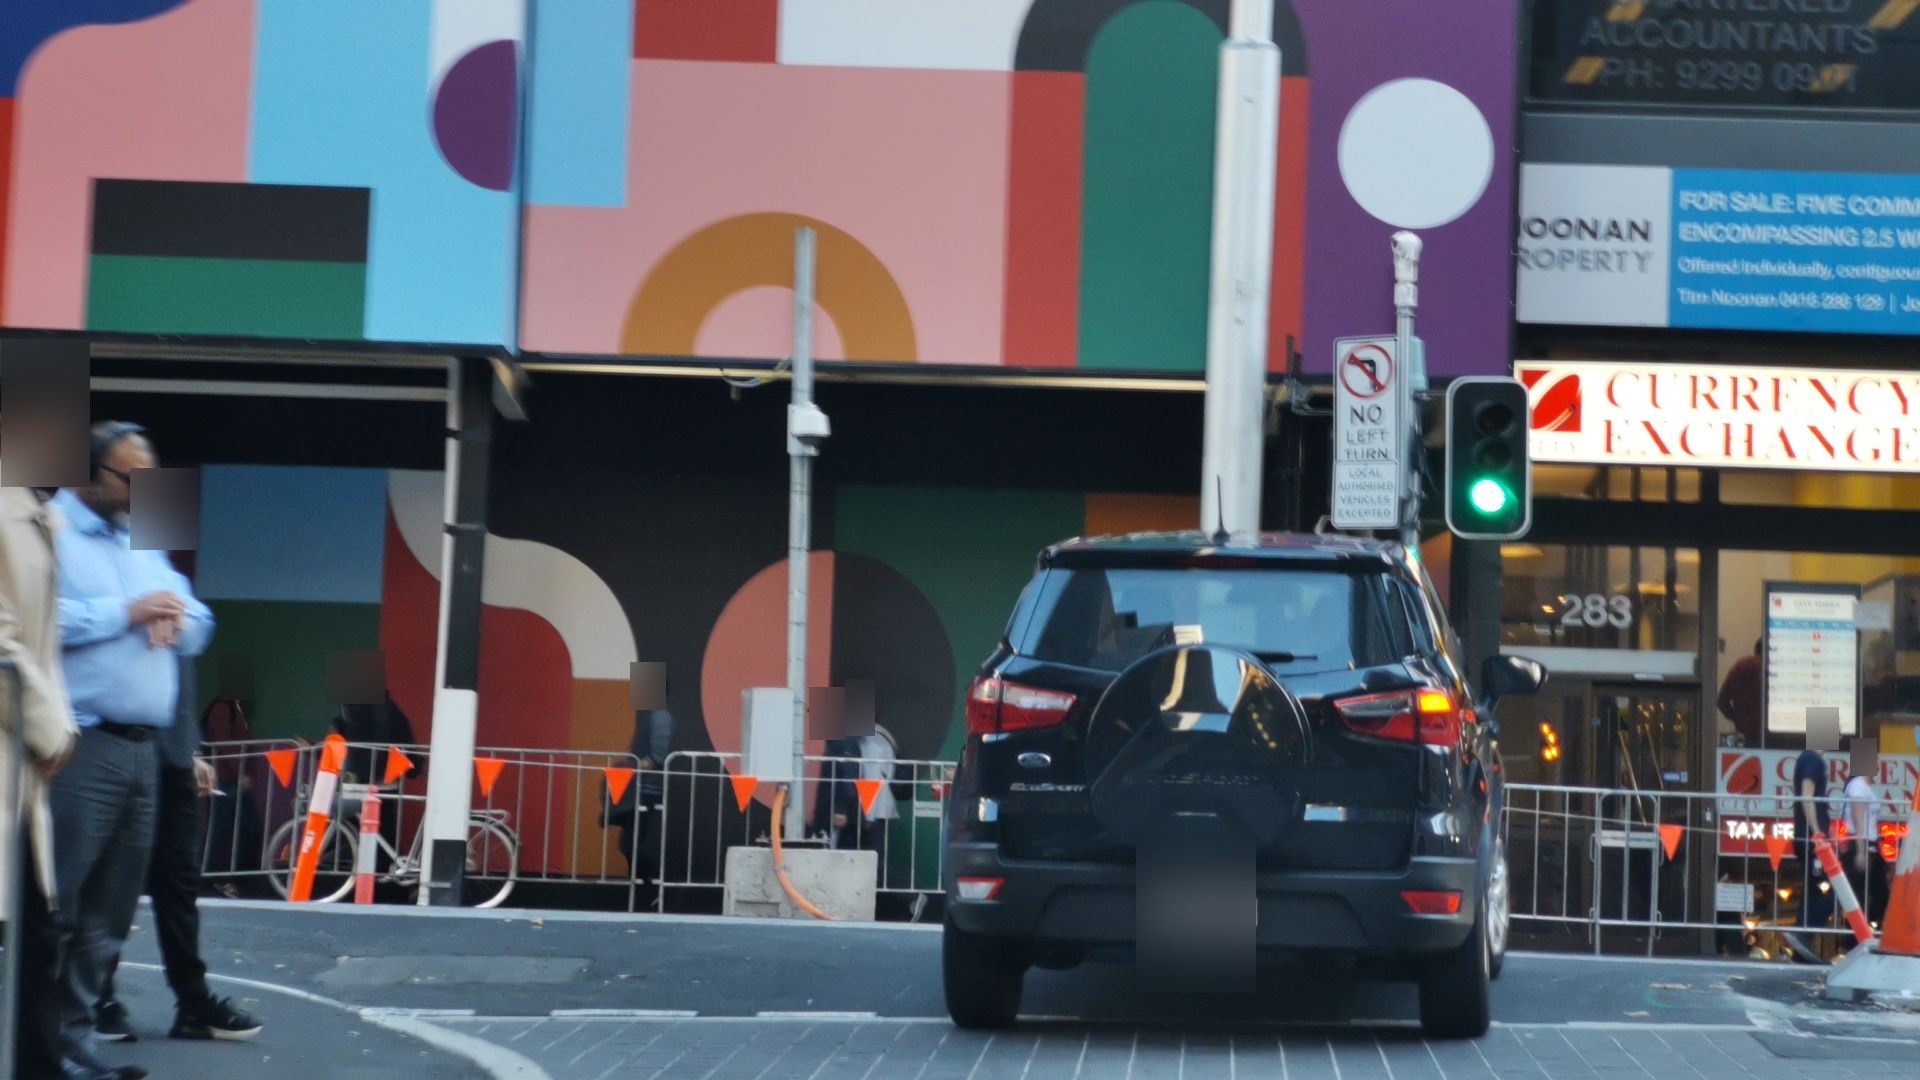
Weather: clear
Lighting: day
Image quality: good
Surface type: walking surface
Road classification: pedestrian, unclassified
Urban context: urban centre
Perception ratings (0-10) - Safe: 2.84, Lively: 4.41, Beautiful: 4.16, Boring: 2.6, Depressing: 4.02, Wealthy: 3.97